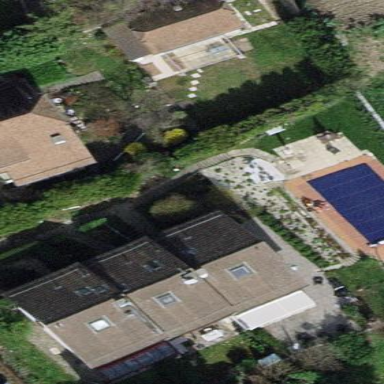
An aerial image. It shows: Garden enclosed by fence.